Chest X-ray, PA view. Patient: 16 years old, sex M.
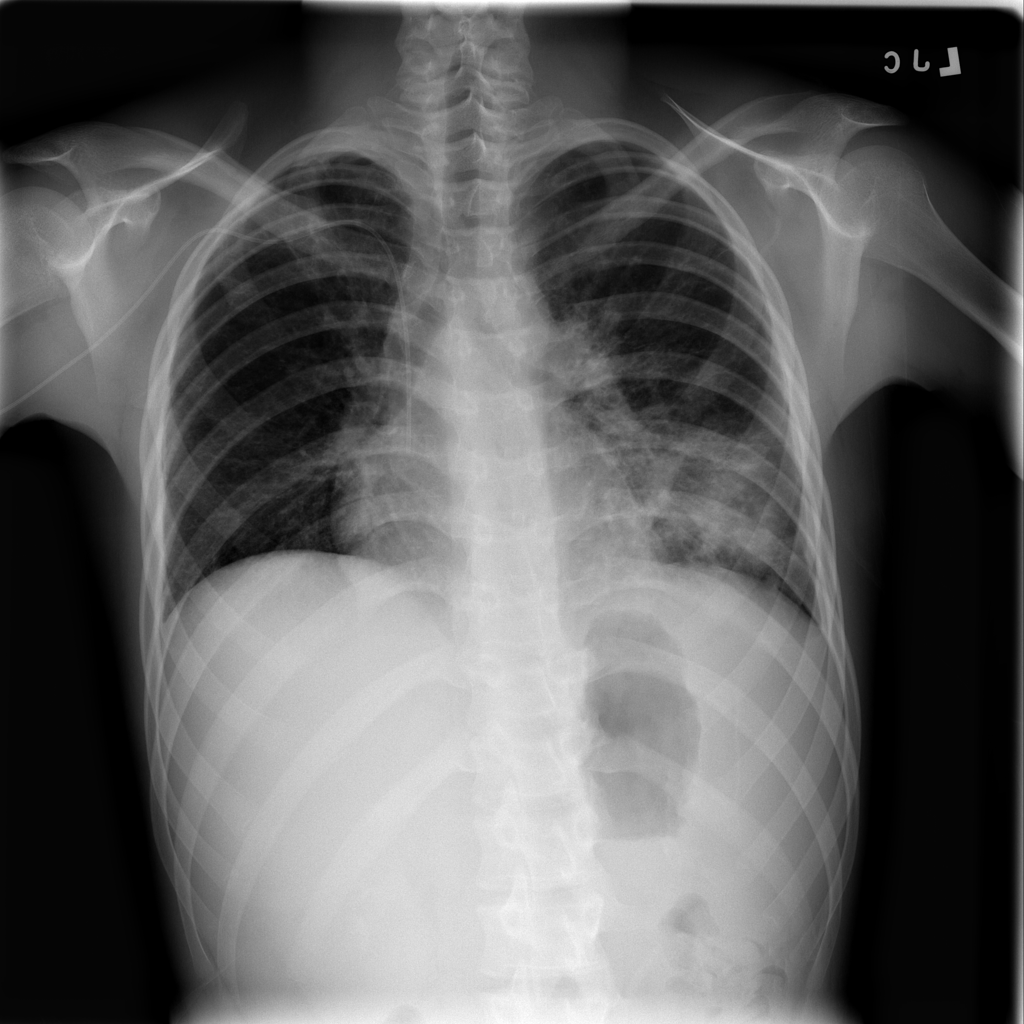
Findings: Infiltration